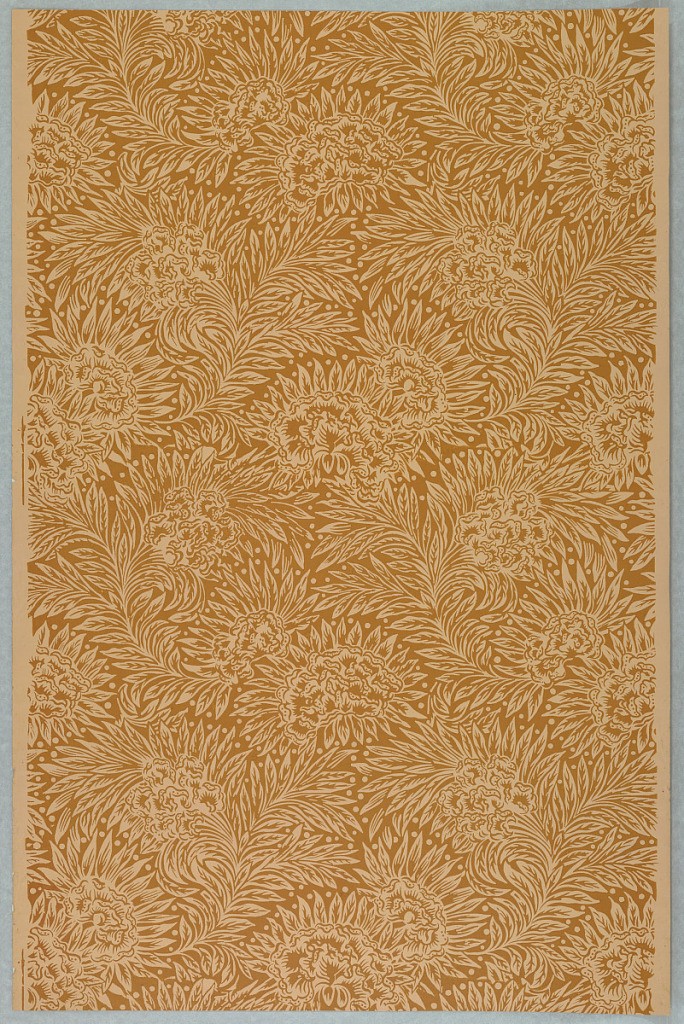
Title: Sidewall
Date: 1880–90
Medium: Machine-printed
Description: All-over floral and foliage pattern, printed in deep yellow ochre on salmon-color ground.